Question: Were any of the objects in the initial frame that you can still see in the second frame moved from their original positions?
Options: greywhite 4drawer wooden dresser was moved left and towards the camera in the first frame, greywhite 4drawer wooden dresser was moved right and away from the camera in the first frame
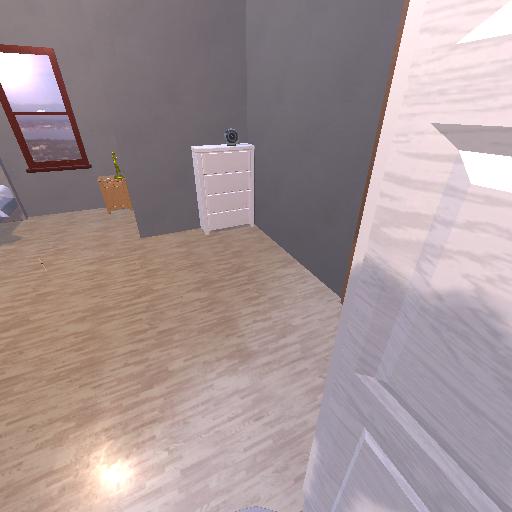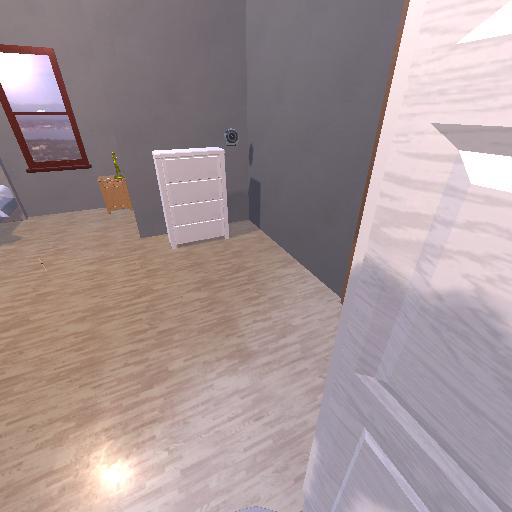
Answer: greywhite 4drawer wooden dresser was moved left and towards the camera in the first frame